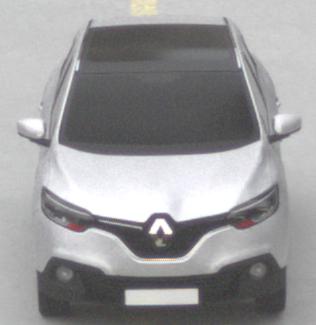
Make: Renault
Model: Kadjar ENERGY TCe 130
Detailed model: Kadjar
Model produced from: 2015/05
Model produced until: 2018/08
Doors: 5
Color: white
Road condition: dry road
Daytime: morning or afternoon
Contrast: low contrast